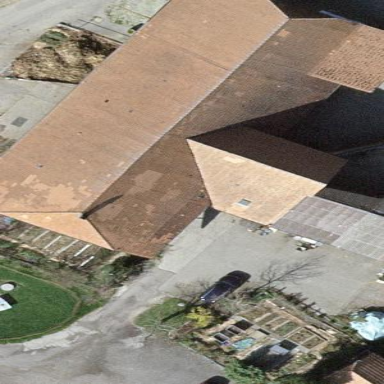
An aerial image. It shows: Farm building.